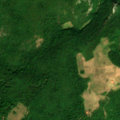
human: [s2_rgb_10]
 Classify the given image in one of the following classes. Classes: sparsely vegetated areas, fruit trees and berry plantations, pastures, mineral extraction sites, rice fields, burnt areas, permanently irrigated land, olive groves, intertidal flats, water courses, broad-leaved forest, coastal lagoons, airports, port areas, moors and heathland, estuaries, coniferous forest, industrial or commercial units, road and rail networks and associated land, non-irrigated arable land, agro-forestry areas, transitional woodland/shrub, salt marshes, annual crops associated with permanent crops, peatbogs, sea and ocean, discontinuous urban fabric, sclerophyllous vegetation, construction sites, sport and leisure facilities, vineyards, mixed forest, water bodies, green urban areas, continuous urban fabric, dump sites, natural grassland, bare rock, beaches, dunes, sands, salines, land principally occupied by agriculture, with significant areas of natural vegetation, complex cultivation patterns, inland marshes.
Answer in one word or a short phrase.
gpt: pastures, broad-leaved forest